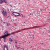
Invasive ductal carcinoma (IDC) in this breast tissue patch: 0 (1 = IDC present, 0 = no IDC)